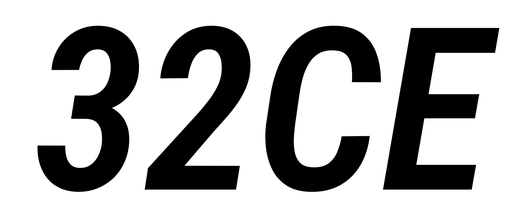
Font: Roboto-Italic_Condensed_SemiBold_Italic